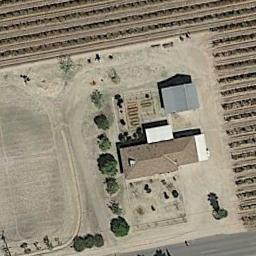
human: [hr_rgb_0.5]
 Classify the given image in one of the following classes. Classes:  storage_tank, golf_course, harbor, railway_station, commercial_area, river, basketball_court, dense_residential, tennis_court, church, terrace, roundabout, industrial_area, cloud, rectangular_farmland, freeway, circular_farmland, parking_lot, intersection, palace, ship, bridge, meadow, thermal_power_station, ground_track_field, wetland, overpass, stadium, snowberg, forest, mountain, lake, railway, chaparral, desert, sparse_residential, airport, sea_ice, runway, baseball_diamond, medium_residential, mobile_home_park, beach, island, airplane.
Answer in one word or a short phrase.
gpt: sparse_residential